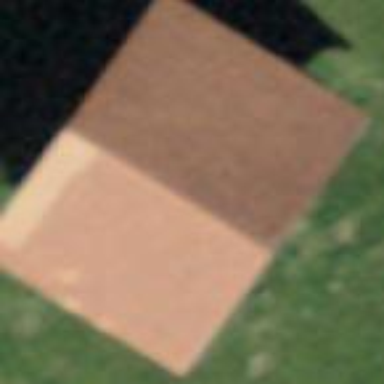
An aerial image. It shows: Barn.